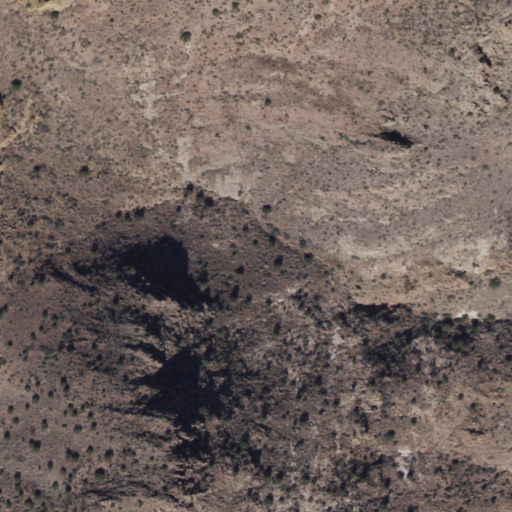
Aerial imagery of valley in Arizona named Doubtful Canyon containing shrub and grassland